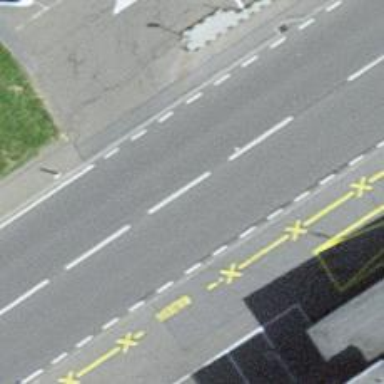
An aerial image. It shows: Primary road with asphalt surface.